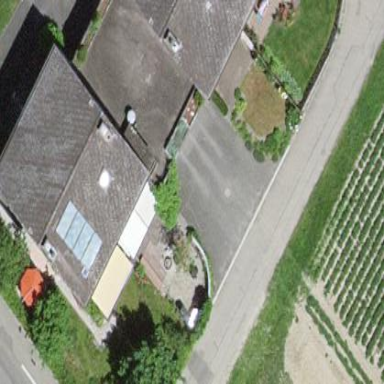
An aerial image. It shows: Garage.